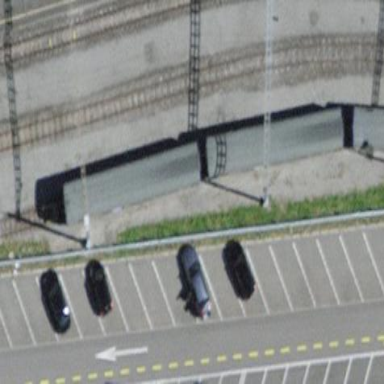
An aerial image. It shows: Parking space specifically designated for buses.